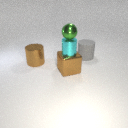
large brown metal cylinder behind large brown metal cube